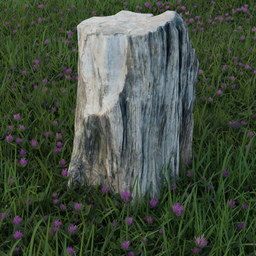
Label: nature